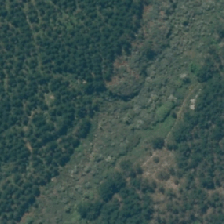
Land cover: broadleaved_indigenous_hardwood